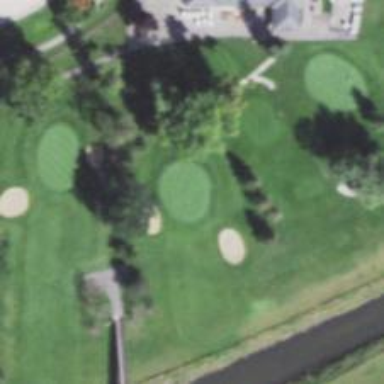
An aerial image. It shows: Golf hole on golf course.